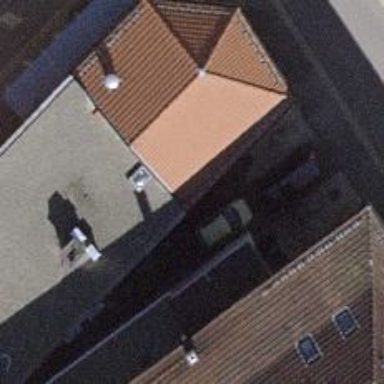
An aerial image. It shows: Building with side-hipped roof shape.